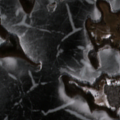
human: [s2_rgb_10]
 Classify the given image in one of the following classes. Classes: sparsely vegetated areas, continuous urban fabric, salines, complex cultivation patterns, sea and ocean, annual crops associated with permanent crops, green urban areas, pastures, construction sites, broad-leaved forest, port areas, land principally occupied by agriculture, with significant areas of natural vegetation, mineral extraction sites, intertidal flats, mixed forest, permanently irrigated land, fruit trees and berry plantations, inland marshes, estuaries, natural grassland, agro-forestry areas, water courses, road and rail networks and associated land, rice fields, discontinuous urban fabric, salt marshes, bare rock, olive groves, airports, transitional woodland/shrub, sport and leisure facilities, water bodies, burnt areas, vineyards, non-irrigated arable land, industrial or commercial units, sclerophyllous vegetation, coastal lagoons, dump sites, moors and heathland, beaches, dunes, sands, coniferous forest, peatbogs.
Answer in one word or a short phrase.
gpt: land principally occupied by agriculture, with significant areas of natural vegetation, water bodies